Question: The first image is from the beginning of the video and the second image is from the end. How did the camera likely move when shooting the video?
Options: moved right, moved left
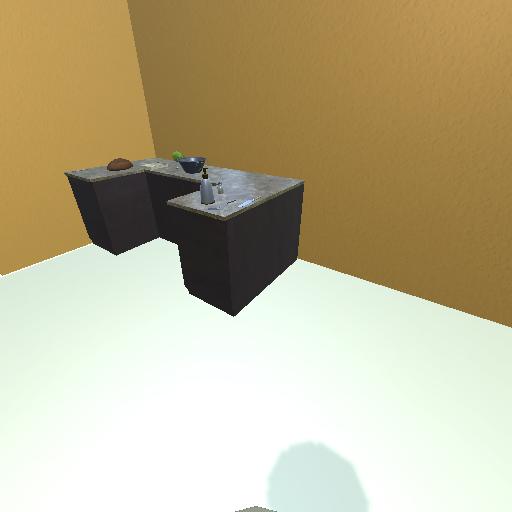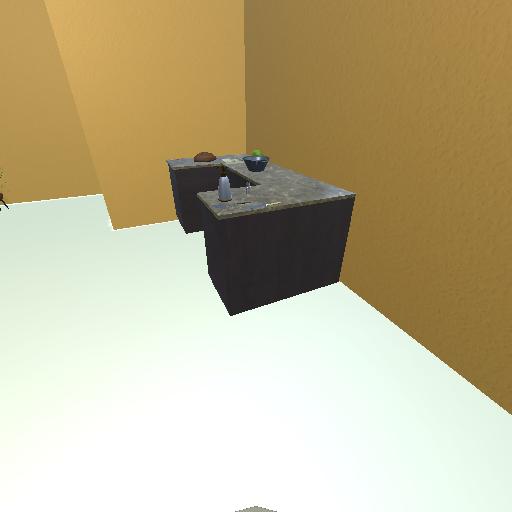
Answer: moved right